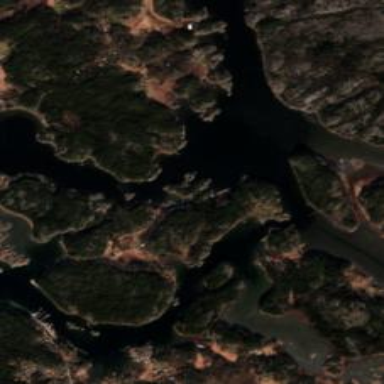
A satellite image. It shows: Beautiful bay with natural surroundings.